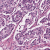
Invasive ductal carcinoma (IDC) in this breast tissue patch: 1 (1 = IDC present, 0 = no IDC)